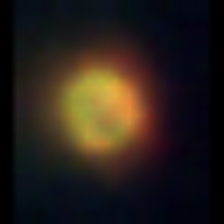
Taxon: NanoPlankton
Group: Other